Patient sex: F
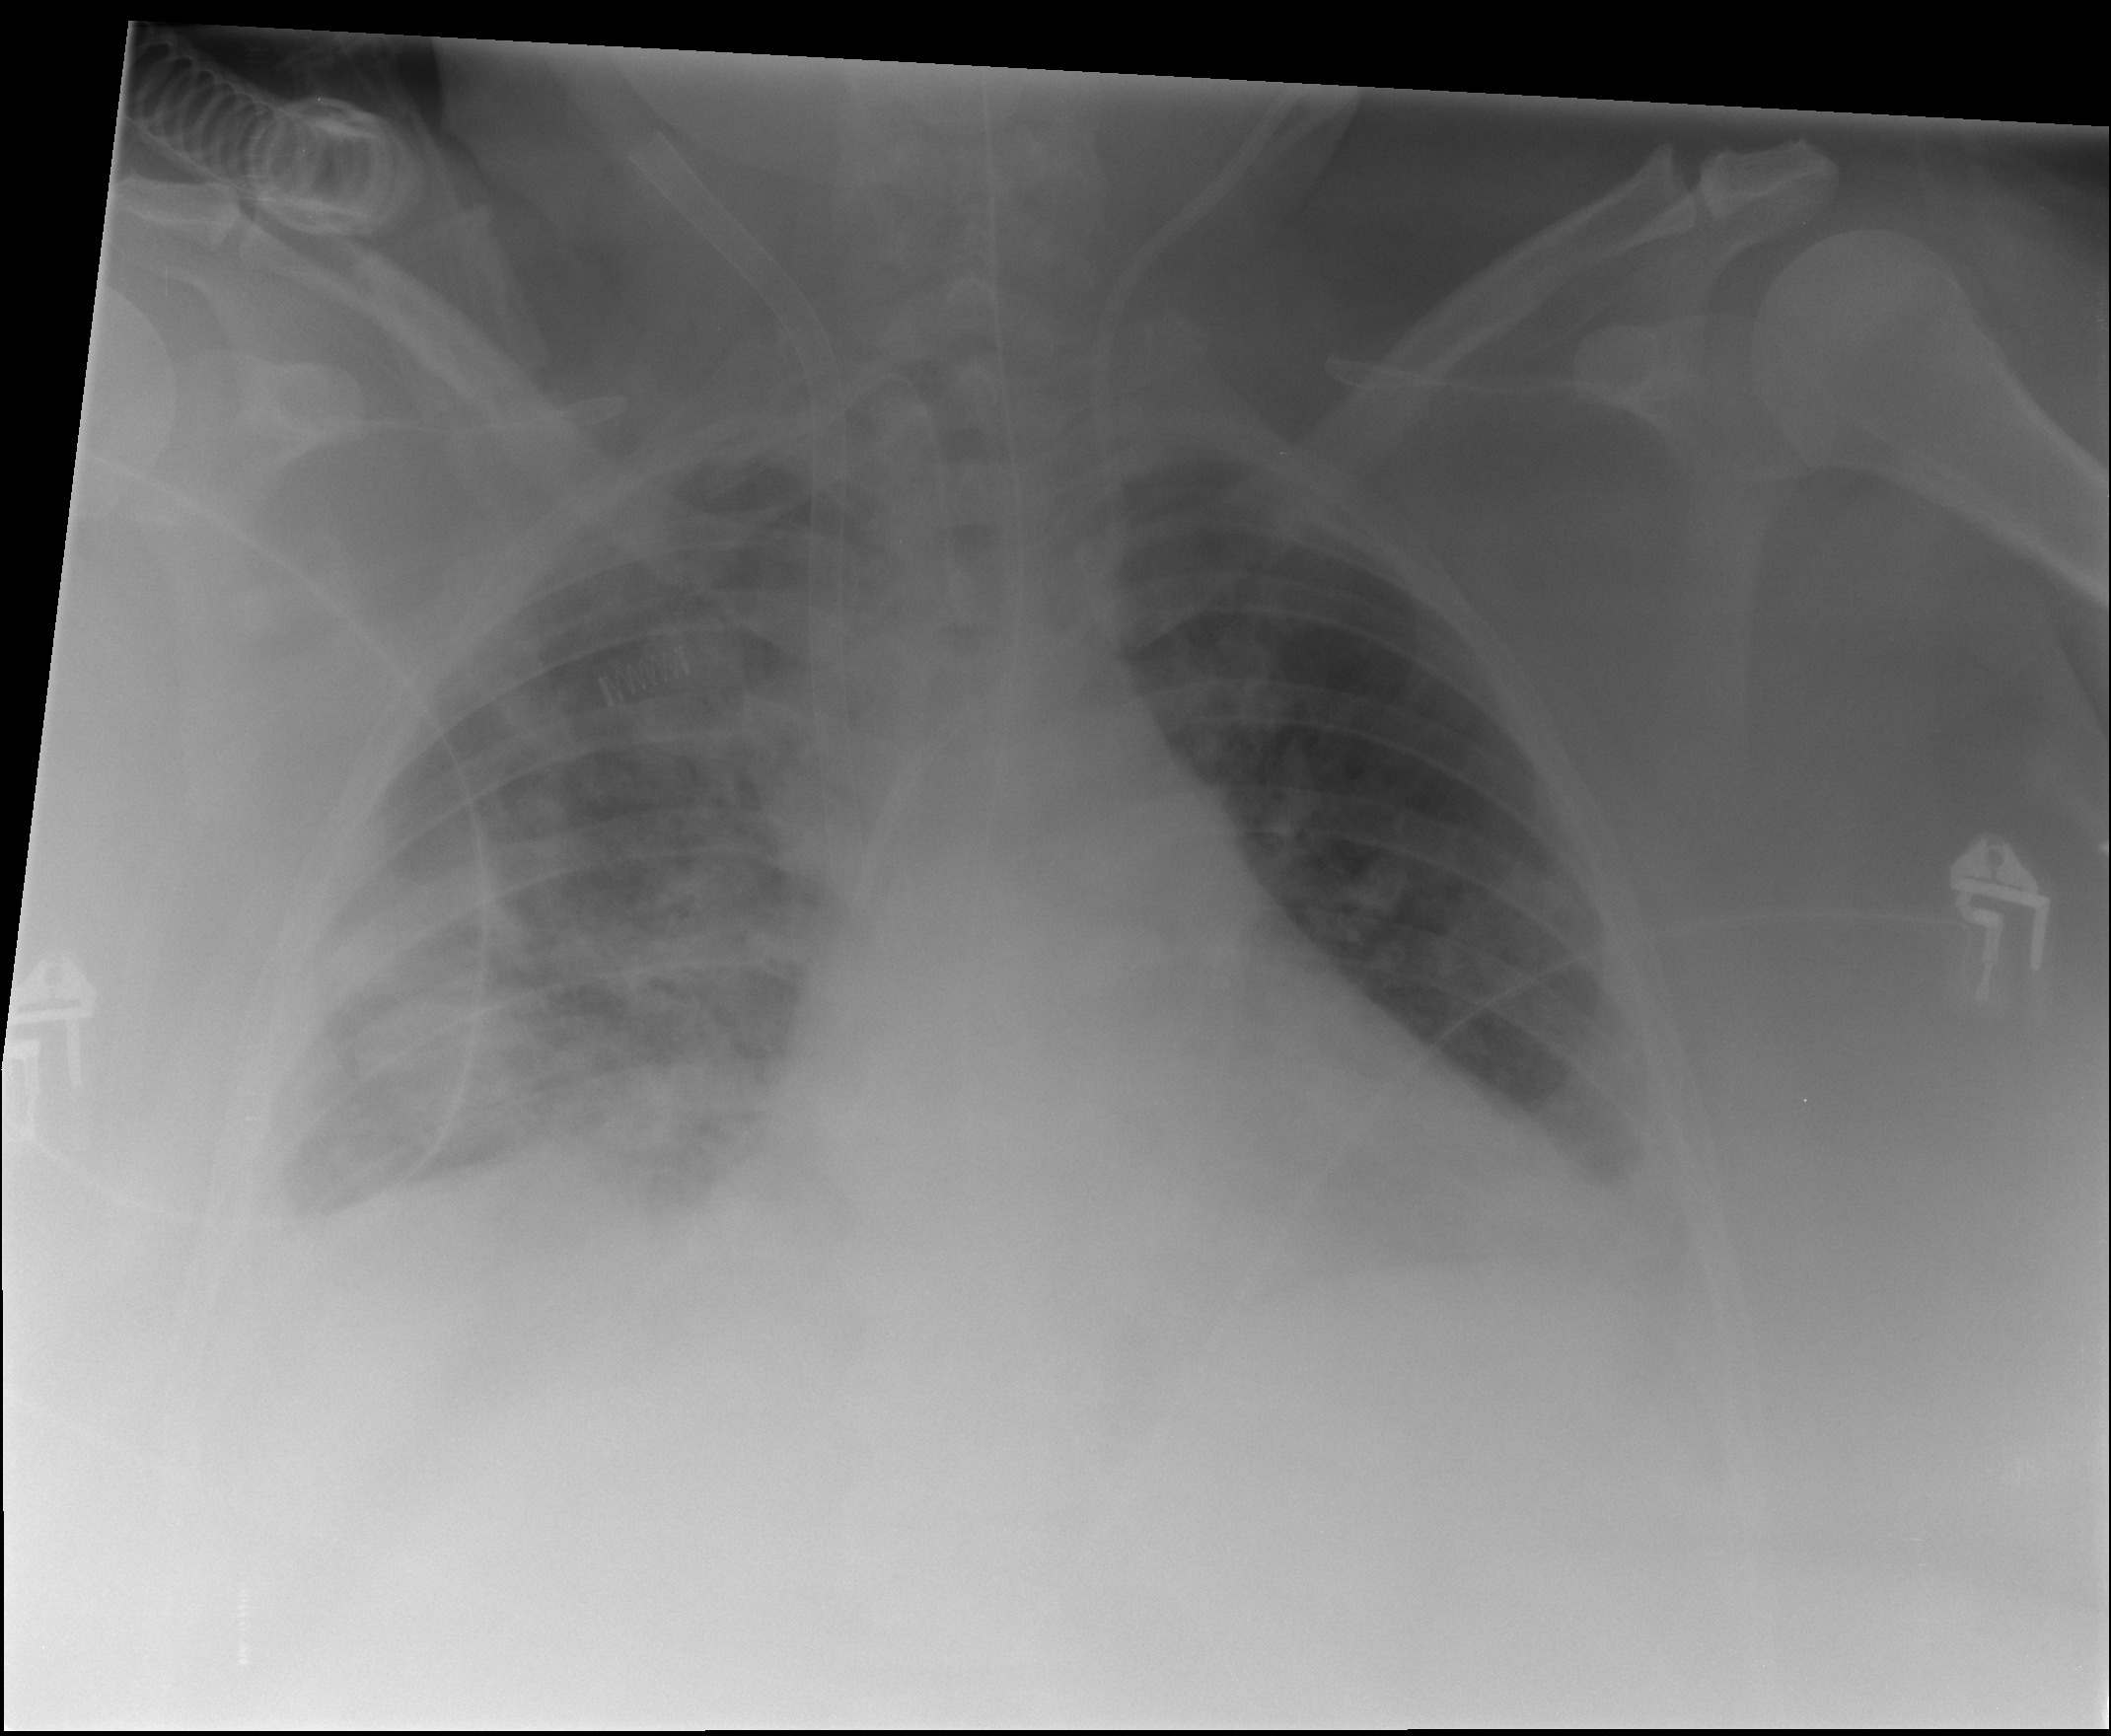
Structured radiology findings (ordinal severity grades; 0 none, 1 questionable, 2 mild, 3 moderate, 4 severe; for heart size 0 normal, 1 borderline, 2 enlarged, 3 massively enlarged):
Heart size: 0
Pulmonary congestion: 0
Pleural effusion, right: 1
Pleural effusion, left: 2
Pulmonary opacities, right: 3
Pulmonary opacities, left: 0
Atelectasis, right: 2
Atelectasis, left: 0